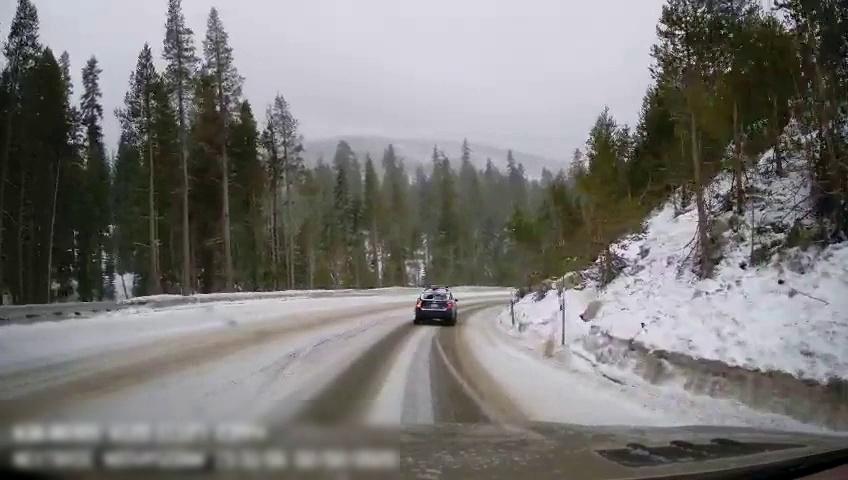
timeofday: Day
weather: Snowy
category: Drivable Space
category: Vehicles | Car